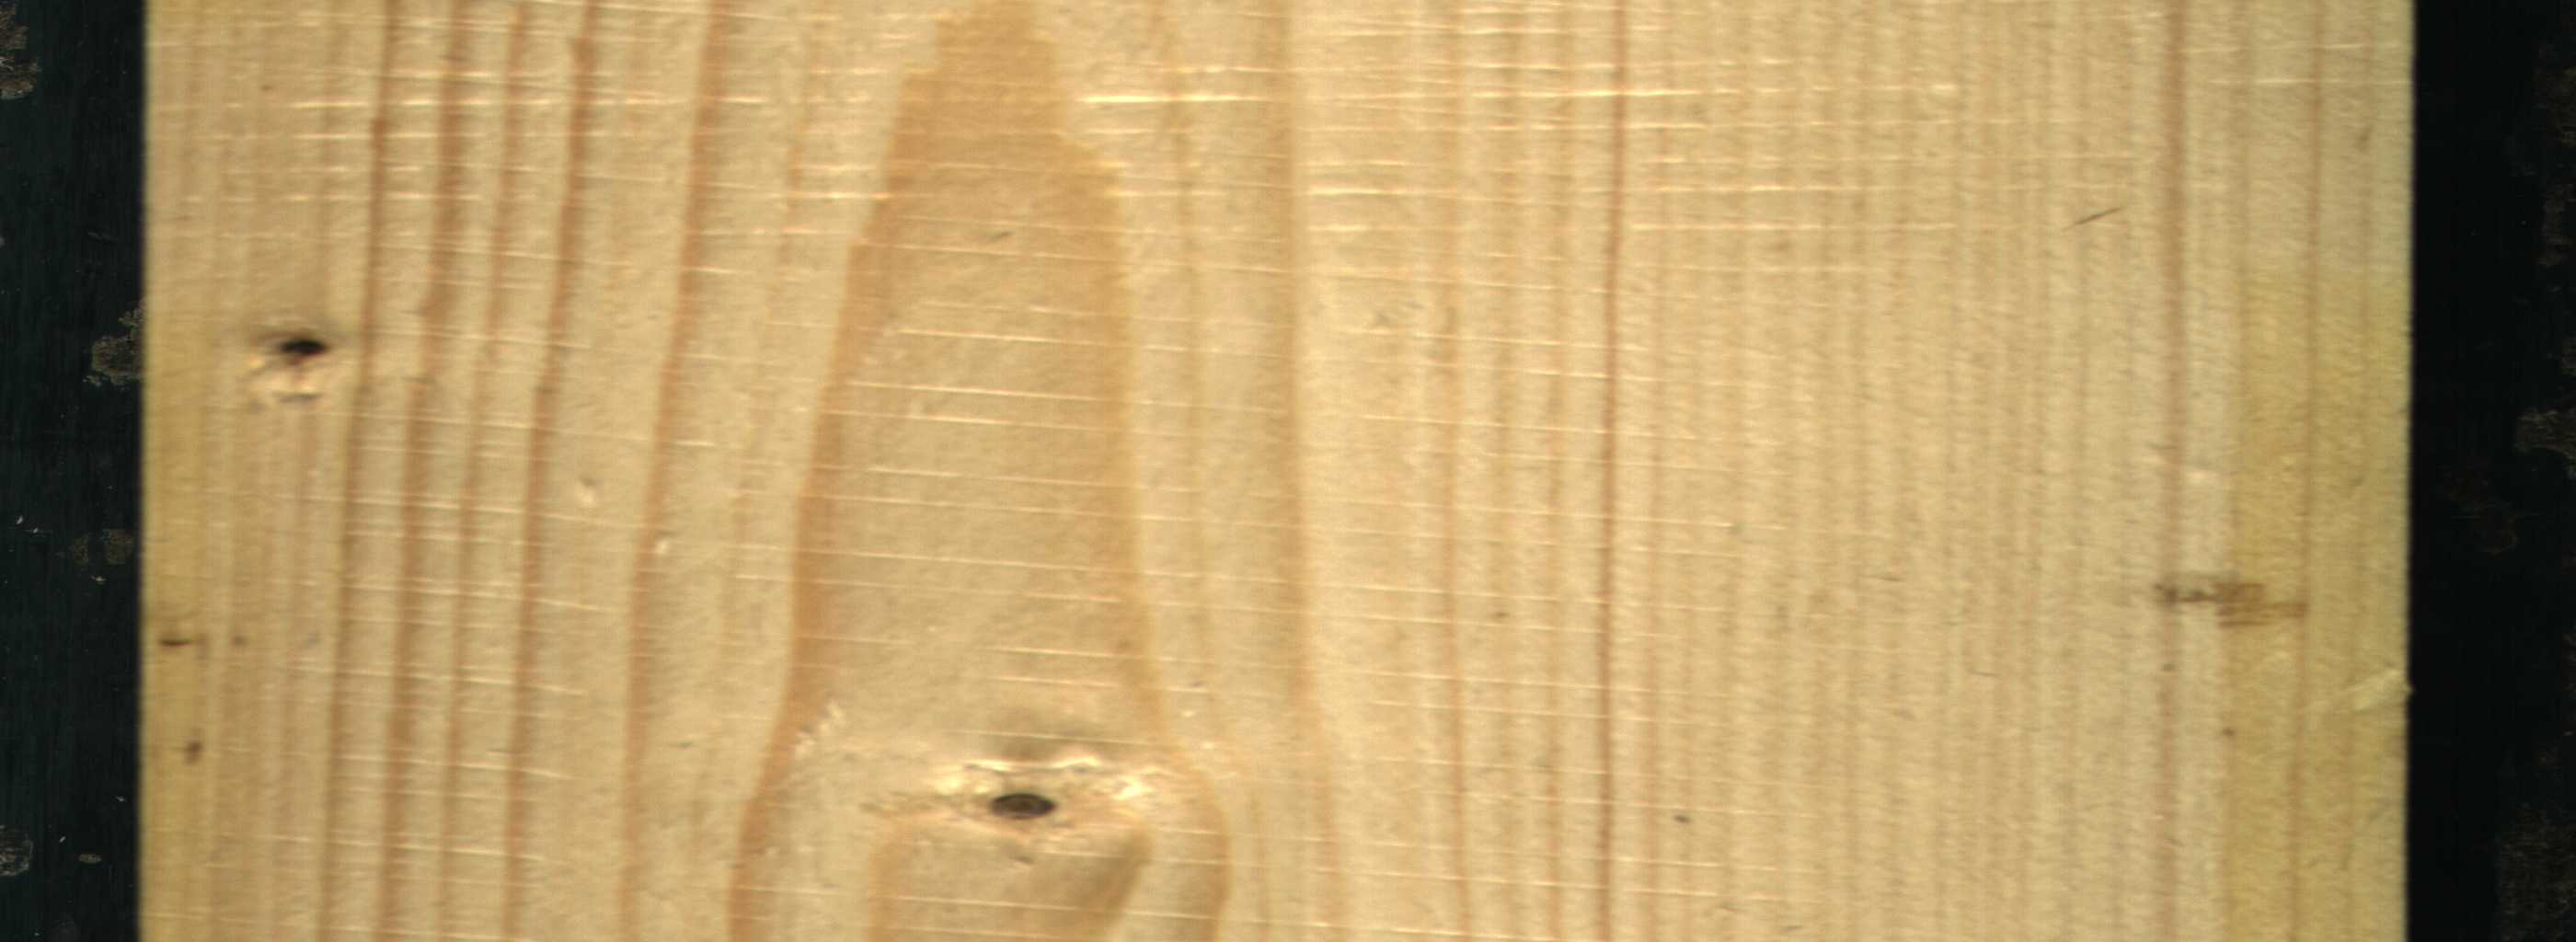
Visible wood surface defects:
resin
Dead_Knot
Live_Knot